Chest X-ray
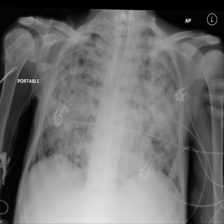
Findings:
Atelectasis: negative
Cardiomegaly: negative
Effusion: negative
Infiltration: negative
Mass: negative
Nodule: negative
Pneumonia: negative
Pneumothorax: negative
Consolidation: positive
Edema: negative
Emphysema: negative
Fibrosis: negative
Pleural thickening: negative
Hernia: negative